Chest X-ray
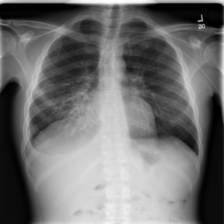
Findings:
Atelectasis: negative
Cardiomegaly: negative
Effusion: positive
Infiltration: positive
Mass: negative
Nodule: negative
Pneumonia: negative
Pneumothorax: negative
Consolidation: negative
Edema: negative
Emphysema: negative
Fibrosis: negative
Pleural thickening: negative
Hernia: negative